Aerial crown-view tile of a tropical tree (Barro Colorado Island, Panama), acquired 20241112:
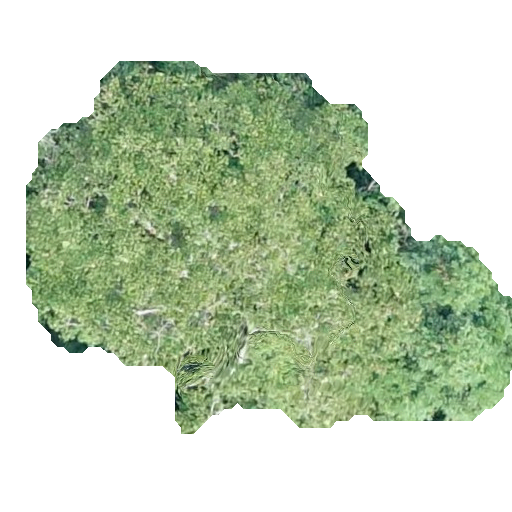
Species: Sterculia apetala
GBIF accepted scientific name: Sterculia apetala
Crown area: 197.968 m²